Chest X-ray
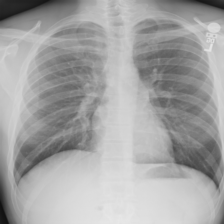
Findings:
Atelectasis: negative
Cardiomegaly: negative
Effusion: negative
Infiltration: negative
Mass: positive
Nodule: positive
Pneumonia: negative
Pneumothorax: negative
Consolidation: negative
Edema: negative
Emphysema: negative
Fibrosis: negative
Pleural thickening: negative
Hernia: negative